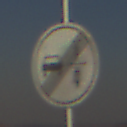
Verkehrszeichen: EndeVerbotUeberholenEinspurigeFahrzeuge
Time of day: MorningAfternoon
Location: Outdoor (Nature)
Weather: Clear
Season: NotSpecified
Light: Natural